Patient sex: M
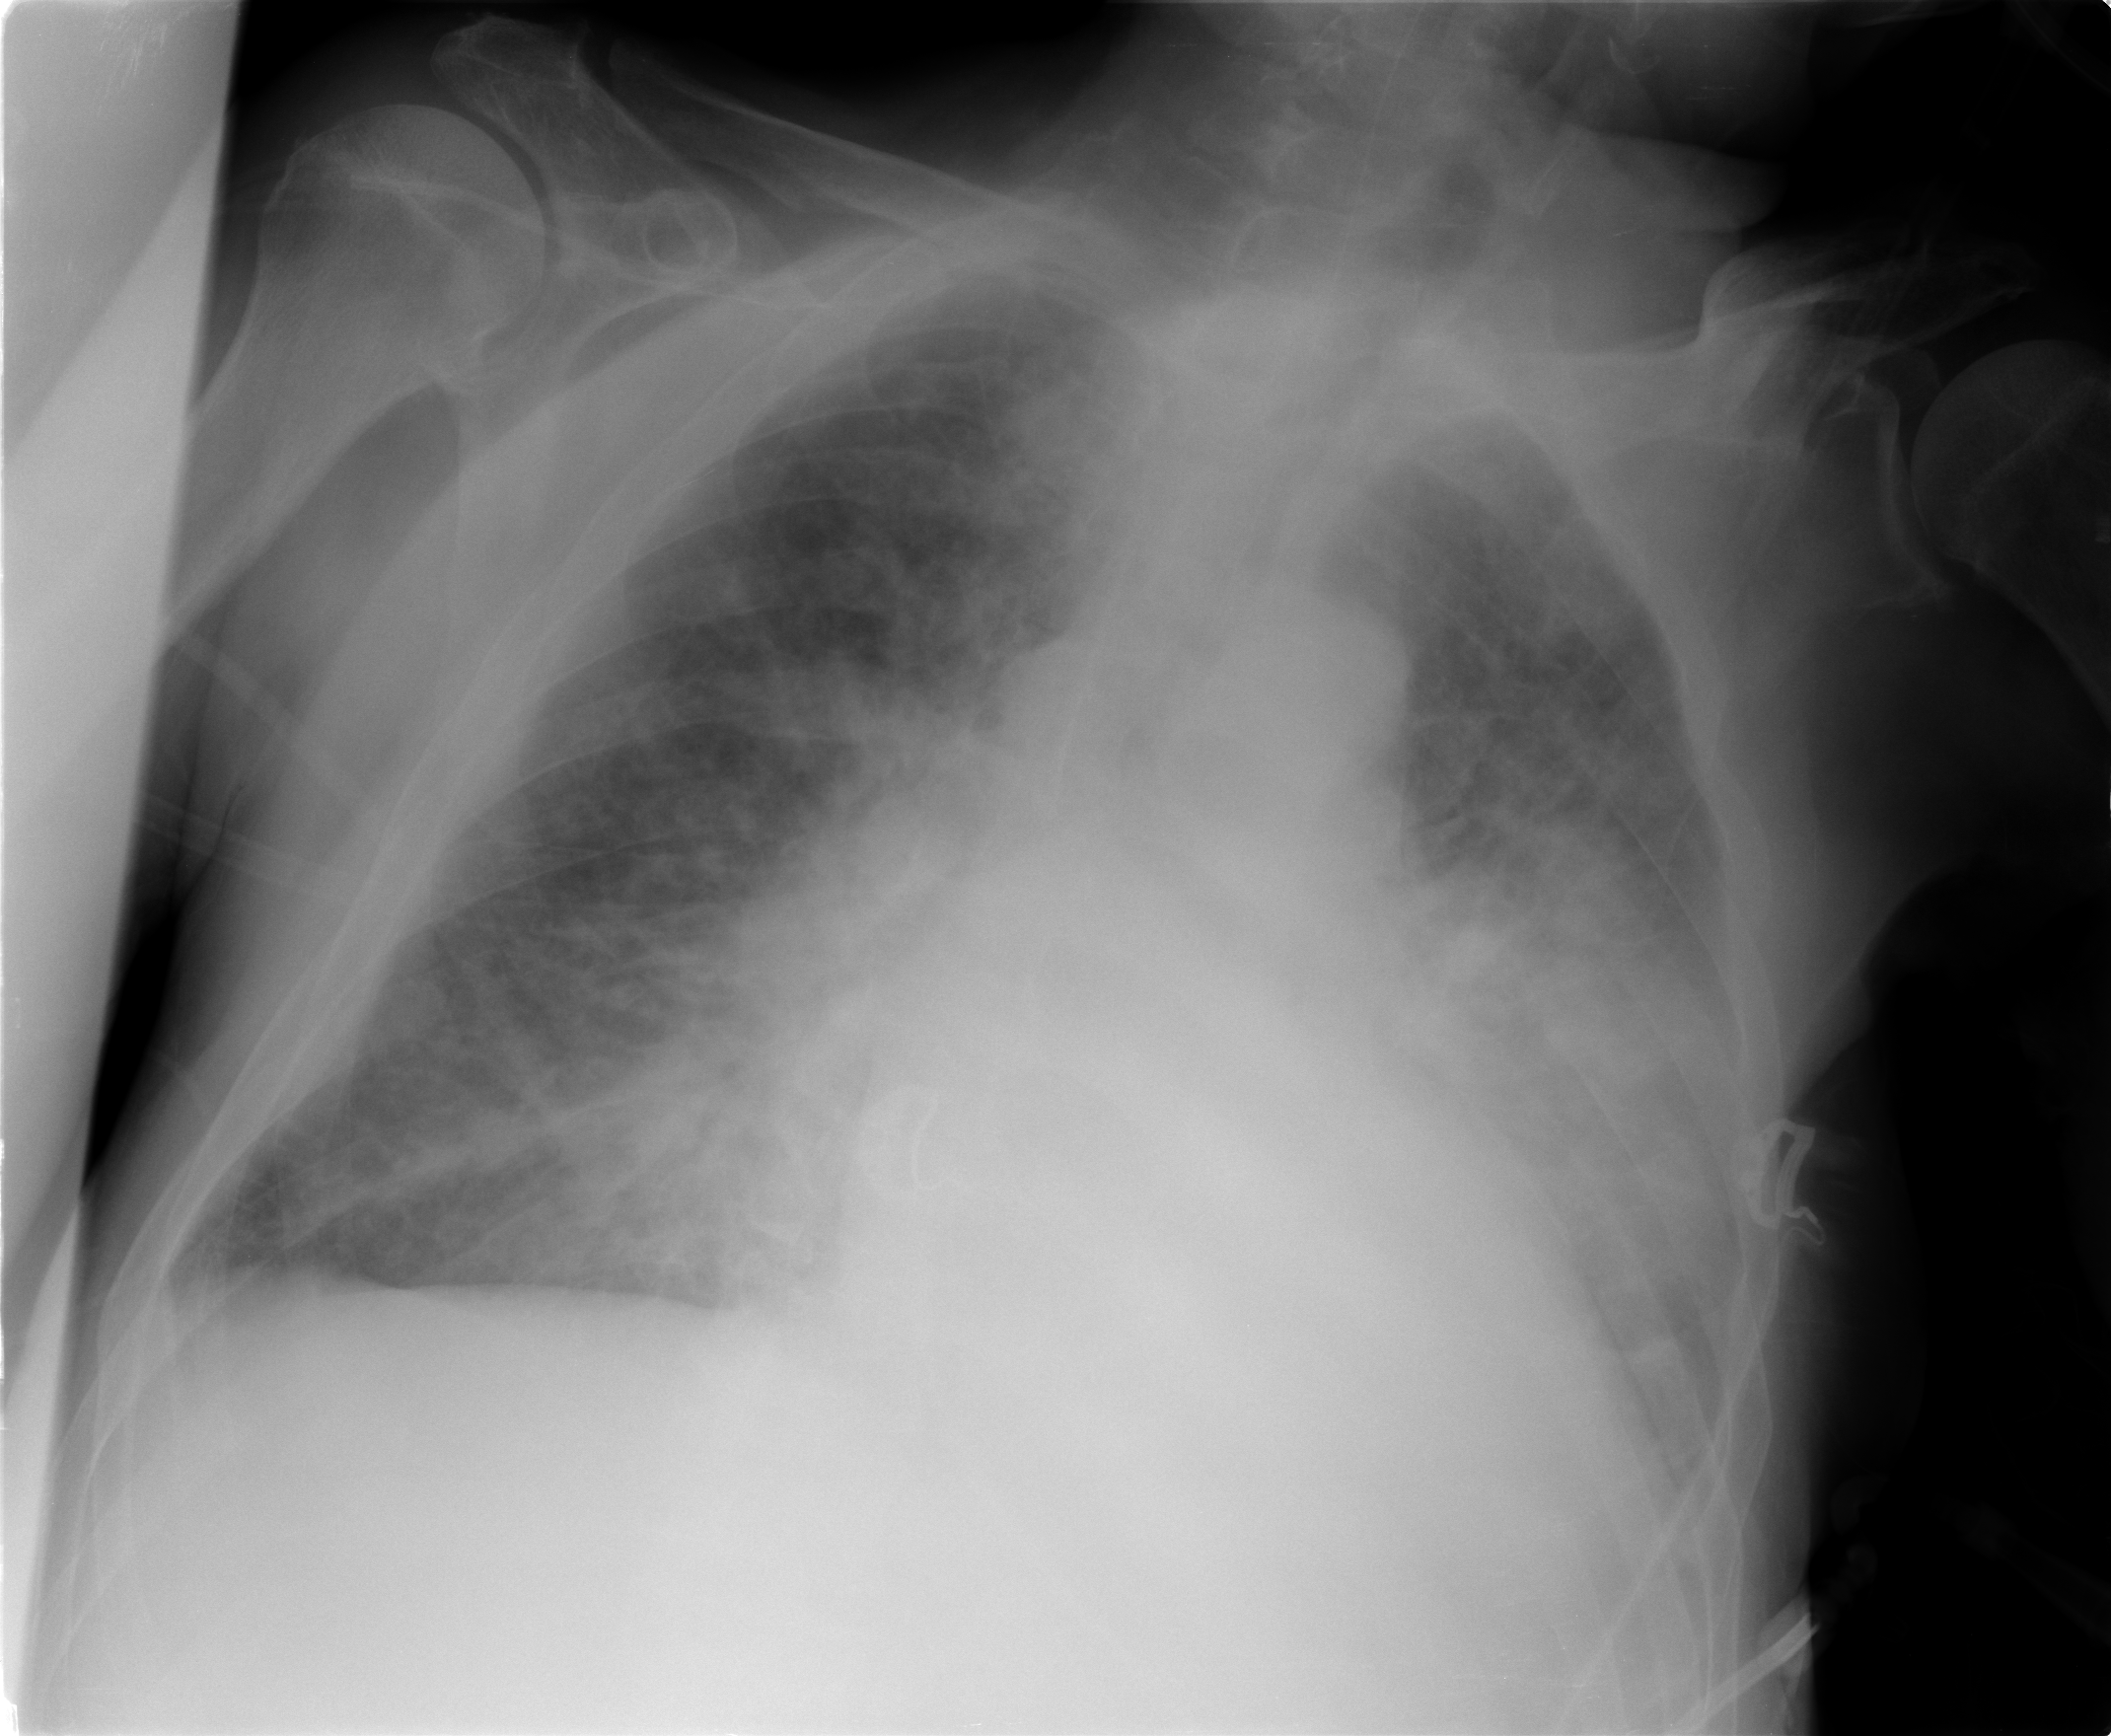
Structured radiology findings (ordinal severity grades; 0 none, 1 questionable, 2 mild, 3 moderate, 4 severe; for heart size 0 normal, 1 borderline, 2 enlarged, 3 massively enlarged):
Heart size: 1
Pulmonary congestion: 3
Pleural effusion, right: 2
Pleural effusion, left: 2
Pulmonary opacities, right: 3
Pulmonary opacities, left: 3
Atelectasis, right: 3
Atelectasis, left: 3